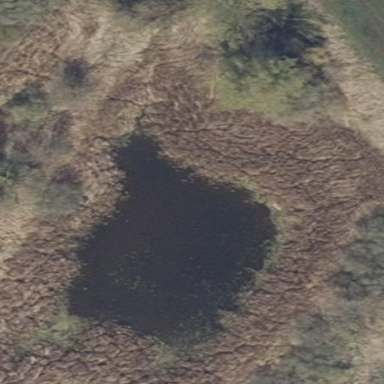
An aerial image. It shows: Serene pond surrounded by nature.